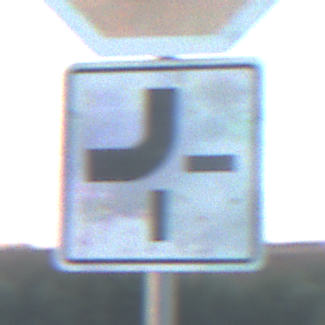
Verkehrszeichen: VerlaufVorfahrtsstrasse2
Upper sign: Stop
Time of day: SunriseSunset
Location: Outdoor (Nature)
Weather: Clear
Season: Winter
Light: Natural